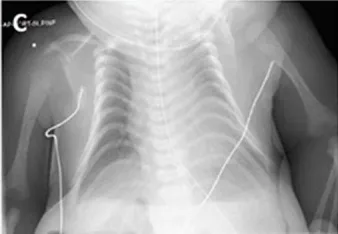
(D) Anterior abdominal wall defect with bowel herniation consistent with history of omphalocele. (The written informed consent was obtained from the parents of the patient for the publication of this image).
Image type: radiology (x_ray)